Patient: sex M, age 44
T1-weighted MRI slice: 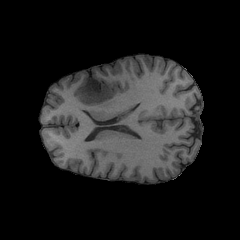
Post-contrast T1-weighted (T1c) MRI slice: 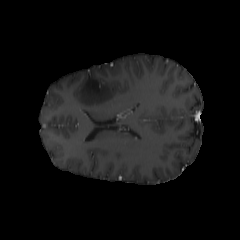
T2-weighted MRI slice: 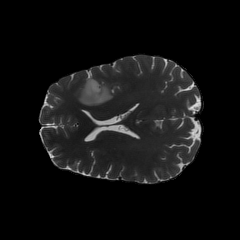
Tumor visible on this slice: yes
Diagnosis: Astrocytoma, IDH-mutant
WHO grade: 2